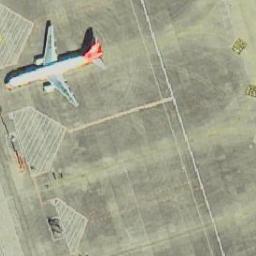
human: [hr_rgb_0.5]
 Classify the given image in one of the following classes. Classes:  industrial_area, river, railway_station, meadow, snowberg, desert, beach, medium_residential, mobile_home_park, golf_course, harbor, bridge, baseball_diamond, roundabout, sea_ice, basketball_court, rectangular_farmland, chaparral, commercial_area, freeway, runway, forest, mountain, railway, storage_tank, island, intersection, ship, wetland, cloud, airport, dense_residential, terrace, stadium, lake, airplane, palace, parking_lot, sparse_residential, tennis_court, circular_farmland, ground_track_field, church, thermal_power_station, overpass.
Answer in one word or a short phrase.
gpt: airplane